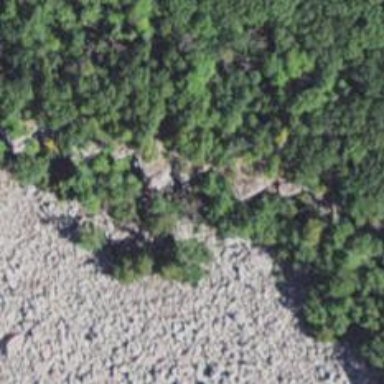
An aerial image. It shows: Climbing crag.